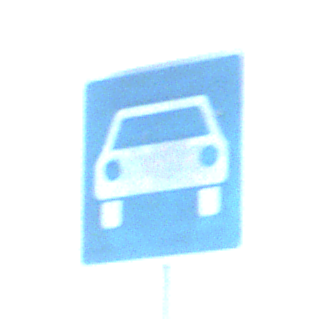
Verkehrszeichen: Kraftfahrstrasse
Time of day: MorningAfternoon
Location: Outdoor (Nature)
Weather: Clear
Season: Winter
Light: Natural